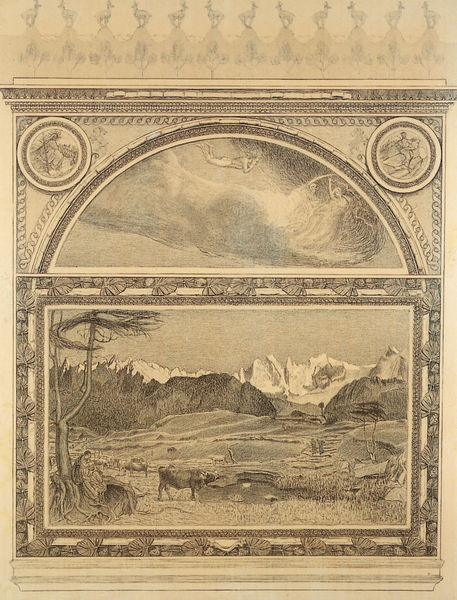
Titel: Il trittico della natura. La vita/Life
Künstler: Giovanni Segantini
Institution: St. Moritz, Segantini Museum
Schlagwörter: baum, felsen, himmel, wasser, landschaft, wiese, wand, mensch, rahmen, weide, engel, bogen, berge, gebirge, kuh, rind, kreise, wasserloch